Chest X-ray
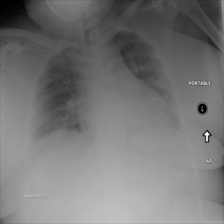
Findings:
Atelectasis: negative
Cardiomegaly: negative
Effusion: negative
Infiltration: negative
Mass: negative
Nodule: negative
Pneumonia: negative
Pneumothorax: negative
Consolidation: negative
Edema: negative
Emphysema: negative
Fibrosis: negative
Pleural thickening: negative
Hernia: negative